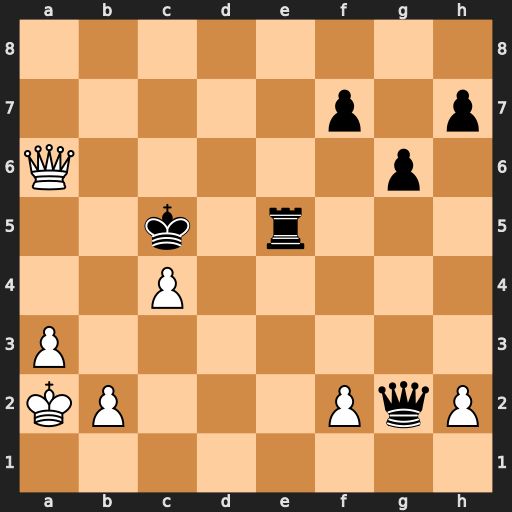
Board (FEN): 8/5p1p/Q5p1/2k1r3/2P5/P7/KP3PqP/8
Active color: w
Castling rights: -
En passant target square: -
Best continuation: b4+ Kd4 Qd6+ Kxc4 Qxe5